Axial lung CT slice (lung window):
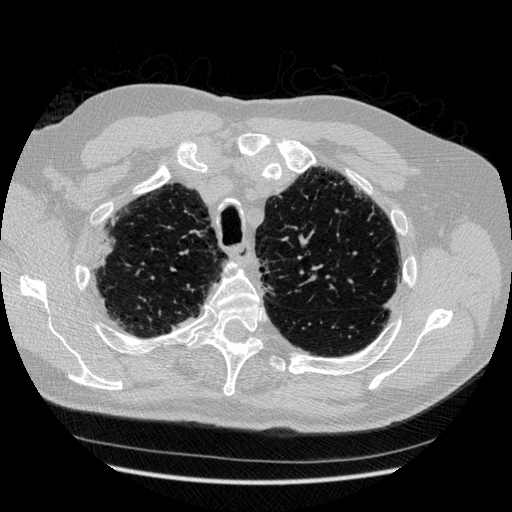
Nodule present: no